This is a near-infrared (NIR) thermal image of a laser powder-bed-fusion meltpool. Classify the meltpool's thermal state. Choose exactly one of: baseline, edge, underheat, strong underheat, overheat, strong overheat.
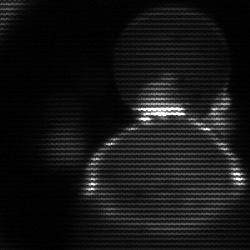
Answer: edge